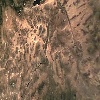
Label: land